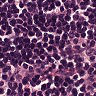
Metastatic tissue present: no